Field crop: tomato
Growth stage: 1
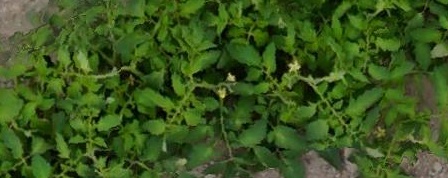
Species: tomato